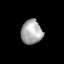
Tissue: lung
Cell type: Epithelial cells
Senescence score: 0.2147
Nuclear area (px): 506
Mean DAPI intensity: 168.065